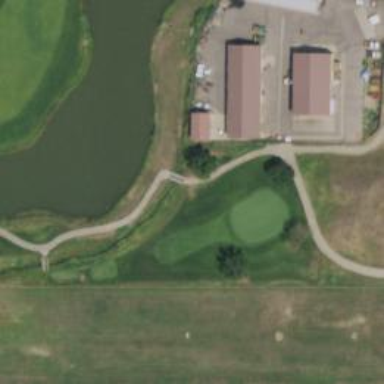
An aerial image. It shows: Path designated as golf cartpath. It is specifically marked as Golf Cart path.